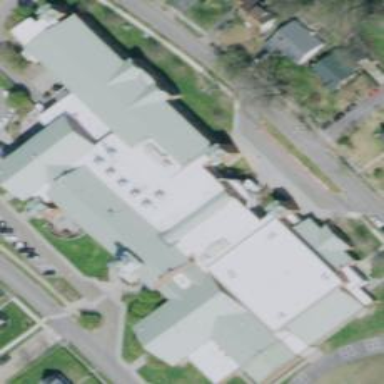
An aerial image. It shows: School building.